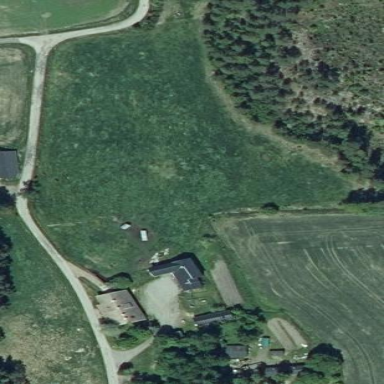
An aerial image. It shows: Farmyard area.